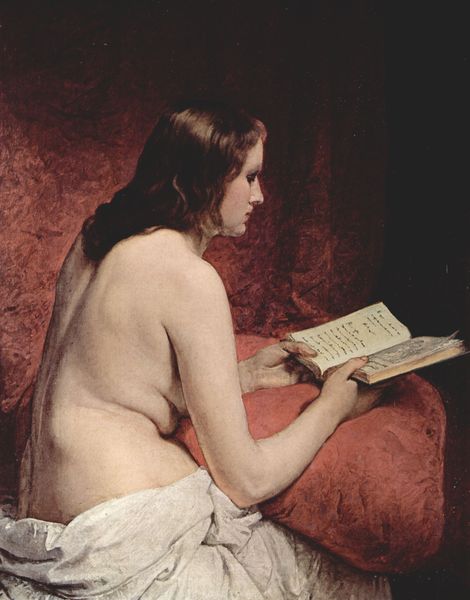
Titel: Odaliske mit Buch
Künstler: Francesco Hayez
Standort: Tremezzo
Institution: Villa Carlotta
Schlagwörter: akt, dunkel, gemälde, hand, haut, körper, nackt, schatten, weiß, mädchen, sitzen, braun, brust, daumen, finger, frau, frisur, haar, hell, hintergrund, licht, mund, nase, profil, rücken, schwarz, stirn, stützen, dame, rot, tuch, malerei, muster, teppich, jung, wand, arm, arme, augen, blass, falten, gesicht, inkarnat, rückgrat, samt, bildnis, hals, hände, portrait, porträt, vorhang, öl, auge, haare, interieur, lange haare, realismus, stoff, decke, kinn, locken, rosa, schulter, schultern, taille, brüste, hintern, schrift, düster, beleuchtung, kissen, gefaltet, polster, sitzende, tapete, ernst, glanz, lesen, seitenansicht, sitzt, draperie, bett, gesenkt, bauch, halbakt, laken, ellenbogen, knie, still, fleisch, schimmer, ellebogen, belichtung, unbekleidet, buch, arsch, rückenakt, rückenfigur, schulterblätter, drapiert, text, literatur, damast, braue, heft, seiten, leib, halbprofil, hüfte, aufgestützt, tonig, bleich, ansatz, sinnlich, lichtreflex, lesend, zeilen, weich, aufgeschlagen, wandbehang, lesende, purpur, speck, dunkelhaarig, bettkante, lektüre, intim, bacu, tagebuch, profik, beule, lipprn, rettungsringe, handgelenke, dellen, arschbacken, chseln, lektüer, modernes gesicht, moiré, schatena, speckrolle, tfh, wirblesäule, weiß tuch, bettlagen